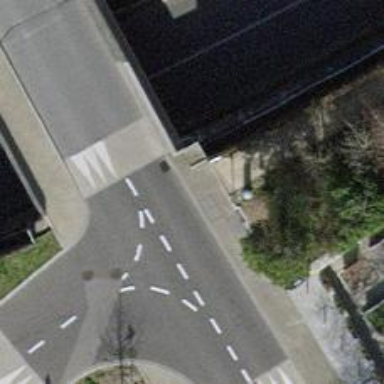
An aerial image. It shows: Kerb serving as barrier.